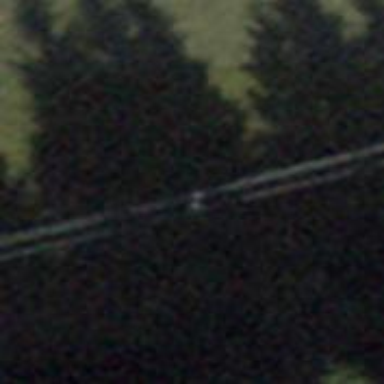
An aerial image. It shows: Power pole.